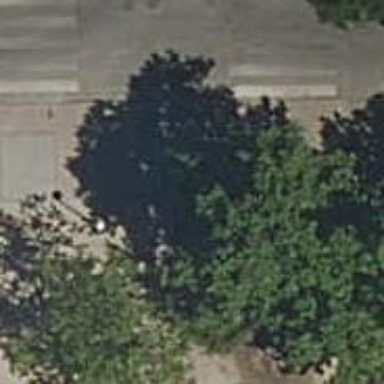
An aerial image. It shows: Bollard barrier.